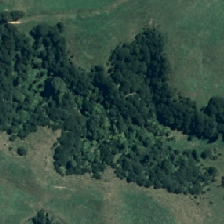
Land cover: manuka_kanuka